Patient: sex M, age 83
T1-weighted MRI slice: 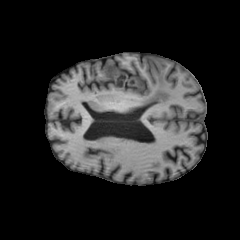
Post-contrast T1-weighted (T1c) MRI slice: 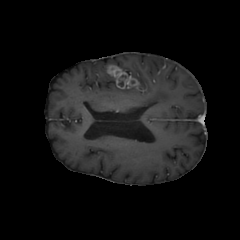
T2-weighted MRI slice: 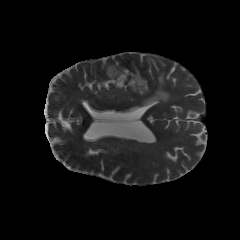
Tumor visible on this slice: yes
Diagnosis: Glioblastoma, IDH-wildtype
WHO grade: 4